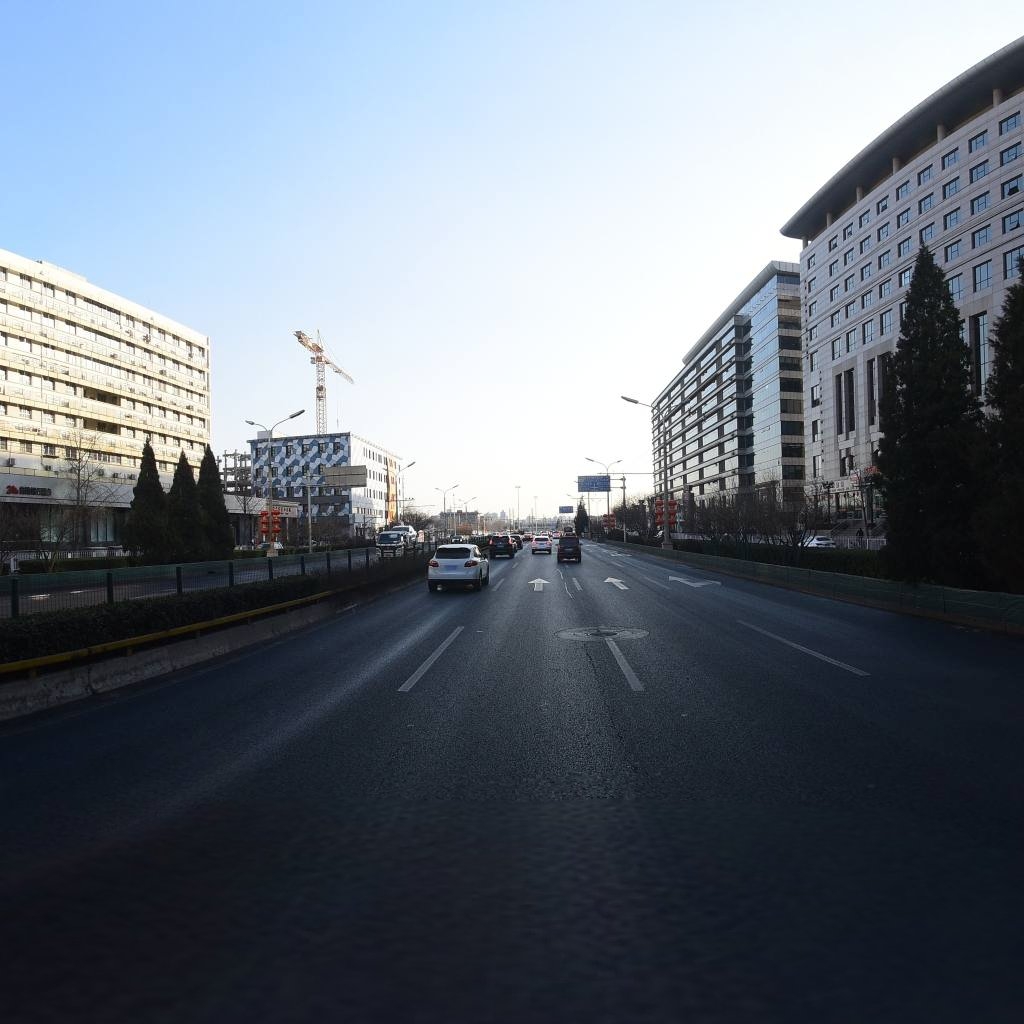
Region: Dongcheng
Road damage annotations: longitudinal crack, longitudinal patch, manhole cover